Question: I want to import <URL> into eclipse. I have downloaded it as zip, extracted and when I go to menu
it stays stuck at 50%.
Is this the wrong way to do it?
Please help!
Eclipse Version: Neon.3 Release (4.6.3)

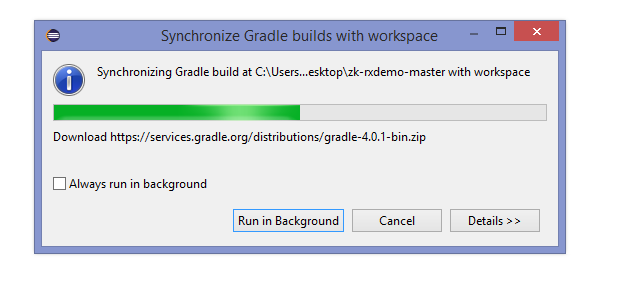
Answer: Just download IntelliJ IDEA for JAVA.
Download GITHUB for Desktop,set up your location and then click Import.
Run
Go To <URL> it works!